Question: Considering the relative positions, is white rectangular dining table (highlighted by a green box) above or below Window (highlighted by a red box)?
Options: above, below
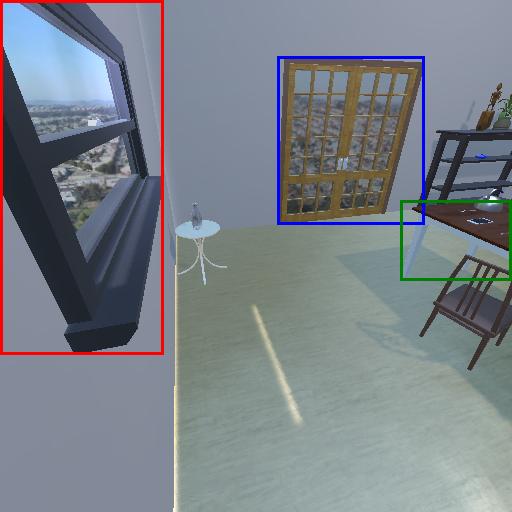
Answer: above